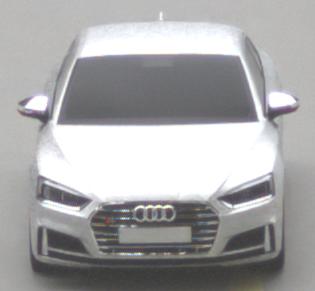
Make: Audi
Model: S5 Sportback
Detailed model: 8T Facelift
Model produced from: 2011
Model produced until: 2016
Doors: 5
Color: white
Road condition: dry road
Daytime: morning or afternoon
Contrast: low contrast